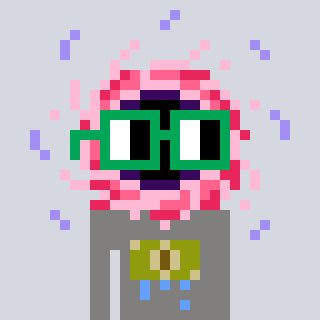
a pixel art character with square green glasses, a blackhole-shaped head and a bluegrey-colored body on a cool background